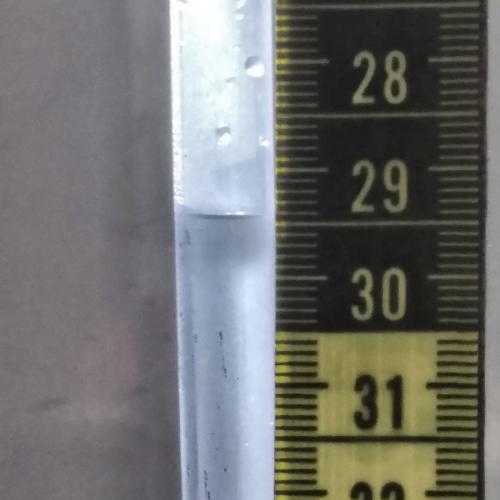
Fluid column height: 29.4 cm